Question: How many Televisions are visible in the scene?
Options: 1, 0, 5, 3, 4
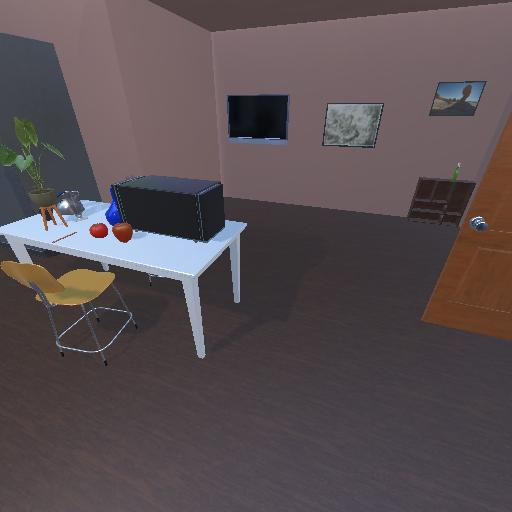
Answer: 1